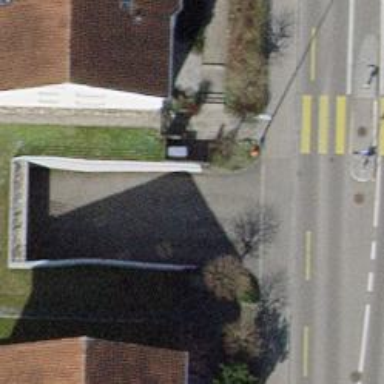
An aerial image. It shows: Bollard barrier.